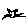
Label: cat